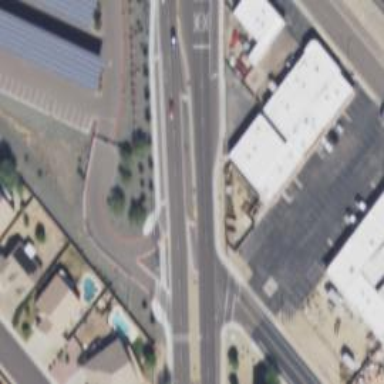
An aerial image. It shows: Marked crossing on the road.